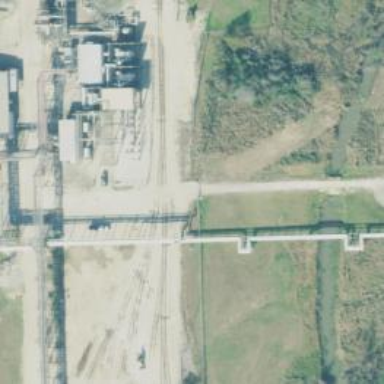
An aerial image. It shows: Rail spur service.